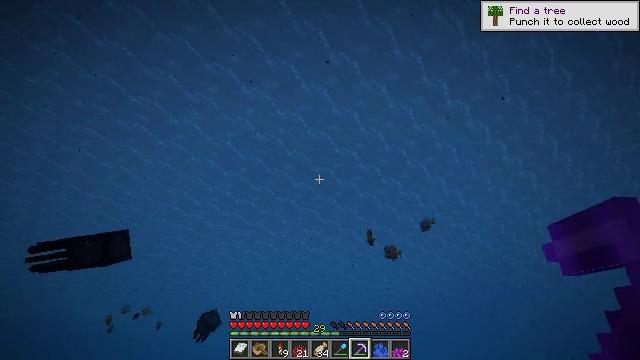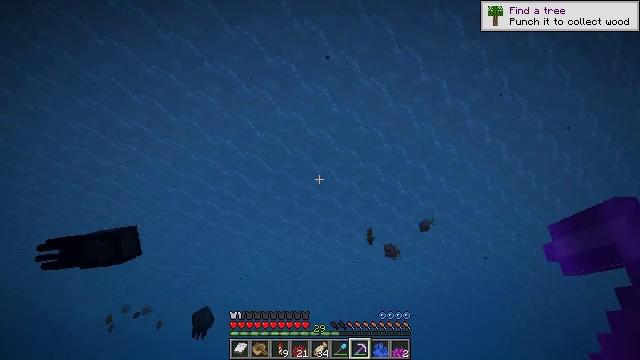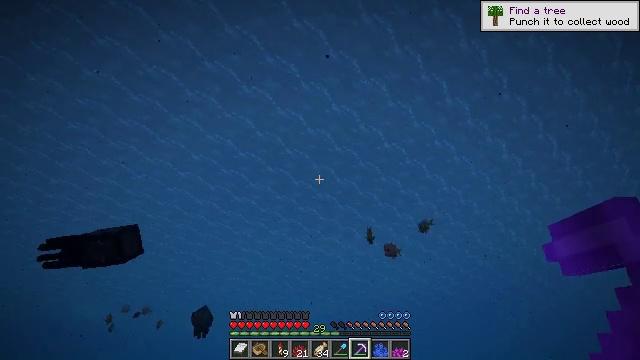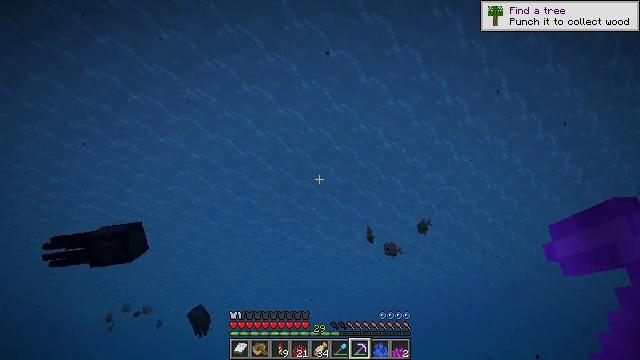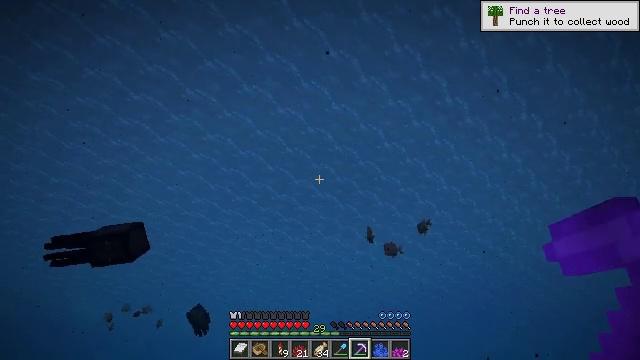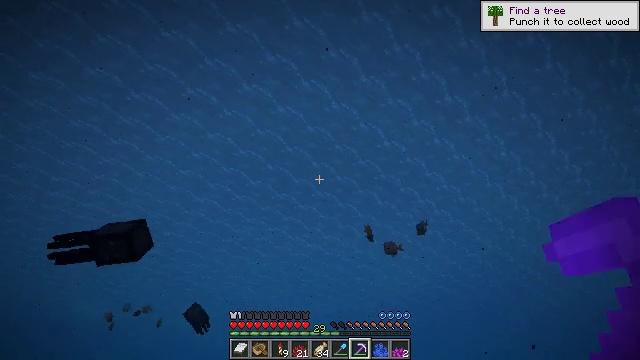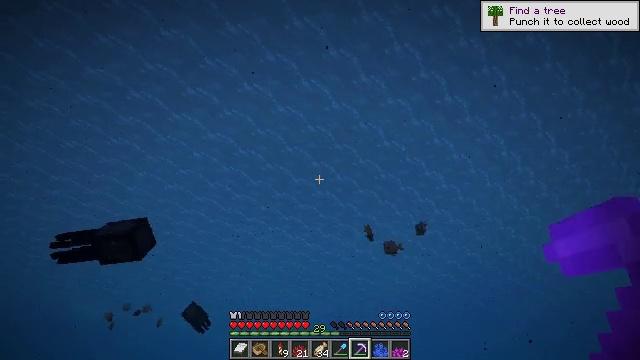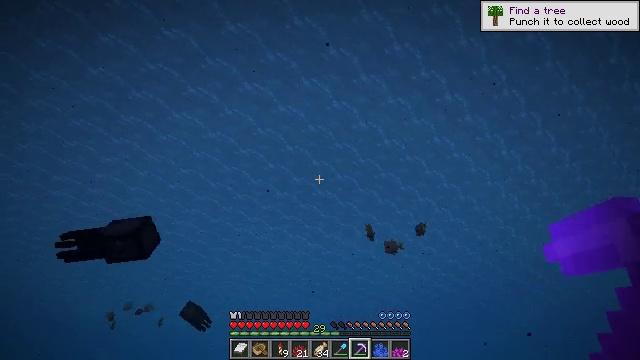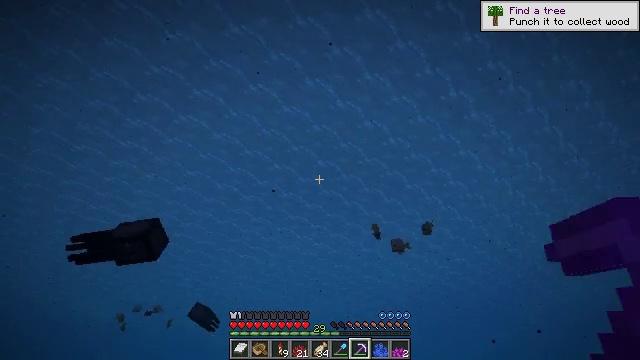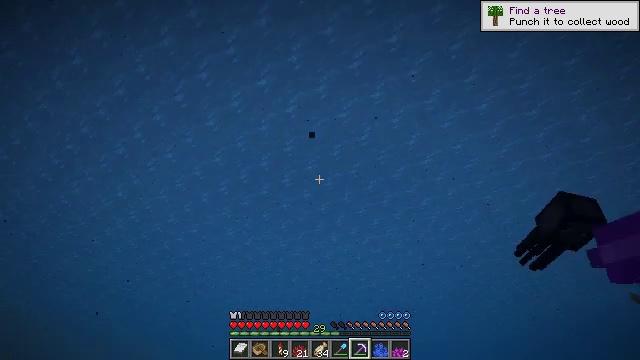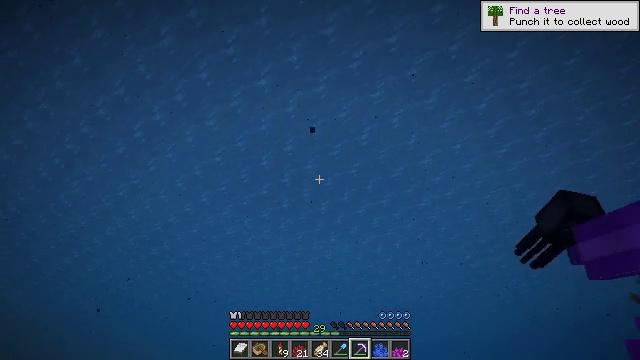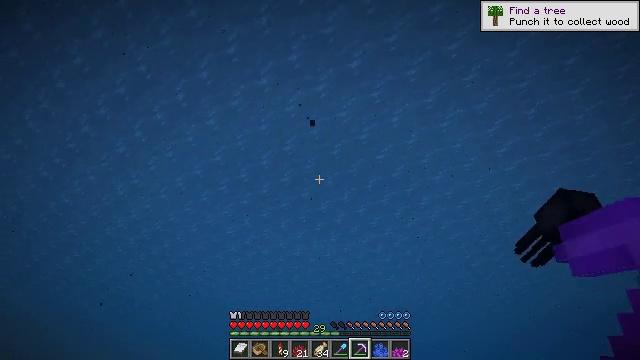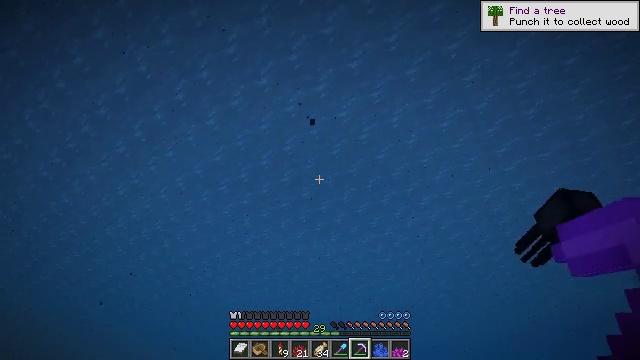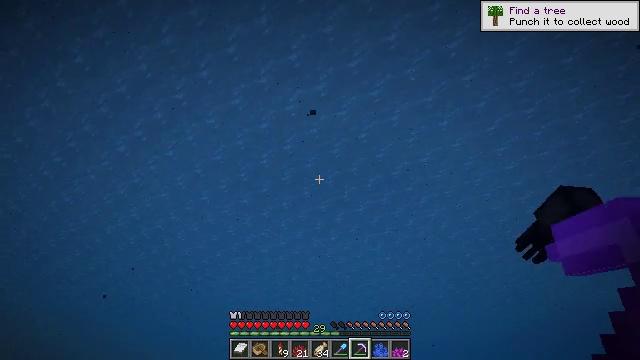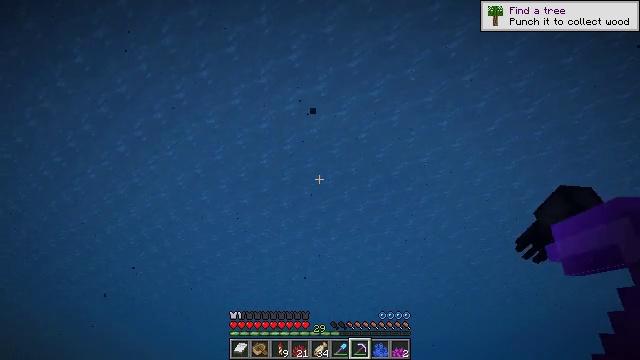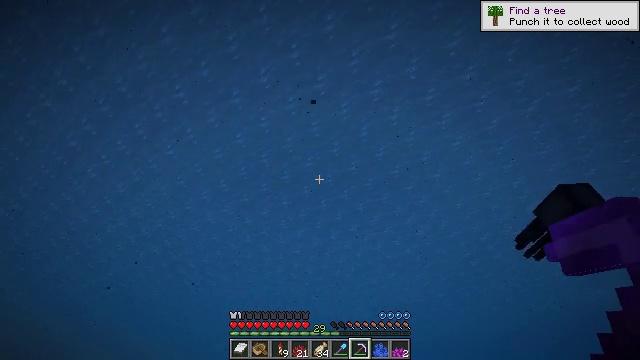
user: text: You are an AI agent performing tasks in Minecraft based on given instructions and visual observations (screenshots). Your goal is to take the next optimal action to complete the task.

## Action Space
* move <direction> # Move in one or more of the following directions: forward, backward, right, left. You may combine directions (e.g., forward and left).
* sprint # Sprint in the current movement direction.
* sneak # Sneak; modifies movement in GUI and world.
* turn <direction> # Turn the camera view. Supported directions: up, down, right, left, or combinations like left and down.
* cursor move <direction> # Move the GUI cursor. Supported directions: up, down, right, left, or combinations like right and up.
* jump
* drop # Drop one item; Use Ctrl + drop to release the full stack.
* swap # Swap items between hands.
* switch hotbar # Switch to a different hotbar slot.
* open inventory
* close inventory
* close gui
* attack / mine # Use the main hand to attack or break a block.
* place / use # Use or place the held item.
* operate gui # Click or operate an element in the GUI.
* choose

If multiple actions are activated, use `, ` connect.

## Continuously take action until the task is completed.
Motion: motion action
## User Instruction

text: Break the fire coral wall fan attached to a block.
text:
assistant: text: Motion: no_op
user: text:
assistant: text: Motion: no_op
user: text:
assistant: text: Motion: no_op
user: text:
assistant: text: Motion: no_op
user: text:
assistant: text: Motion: no_op
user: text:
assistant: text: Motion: no_op
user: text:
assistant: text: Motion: no_op
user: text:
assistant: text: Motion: turn left
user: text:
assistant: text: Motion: turn left
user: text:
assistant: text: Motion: no_op
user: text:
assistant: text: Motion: no_op
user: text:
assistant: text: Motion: no_op
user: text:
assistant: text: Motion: no_op
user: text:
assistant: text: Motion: no_op
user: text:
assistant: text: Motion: no_op
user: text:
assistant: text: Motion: no_op
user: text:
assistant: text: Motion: no_op
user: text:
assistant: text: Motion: no_op
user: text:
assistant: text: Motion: no_op
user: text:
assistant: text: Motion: no_op
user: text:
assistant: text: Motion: no_op
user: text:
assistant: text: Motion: no_op
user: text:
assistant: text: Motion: no_op
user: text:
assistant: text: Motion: no_op
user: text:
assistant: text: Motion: turn left and down
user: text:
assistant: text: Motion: turn left and down
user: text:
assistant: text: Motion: turn left and down
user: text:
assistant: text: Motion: turn left and down
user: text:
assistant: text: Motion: turn left and down
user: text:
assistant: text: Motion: turn left and down